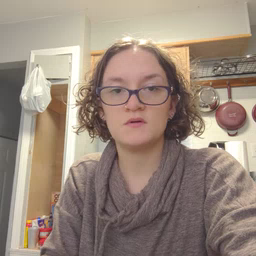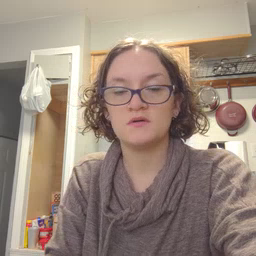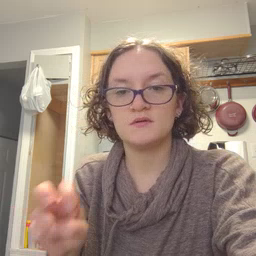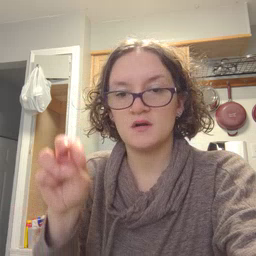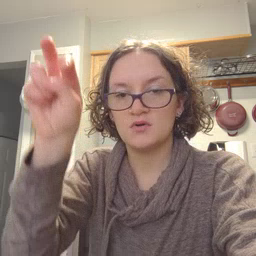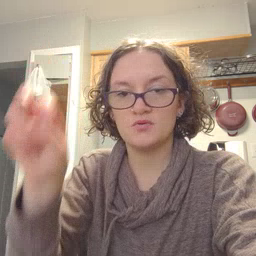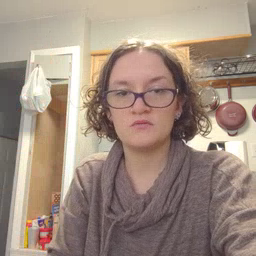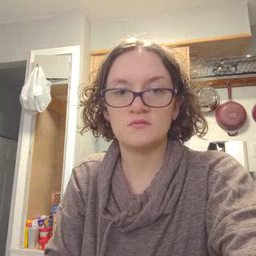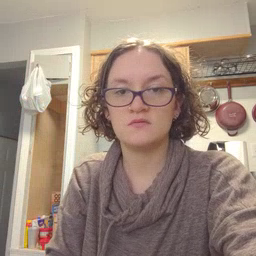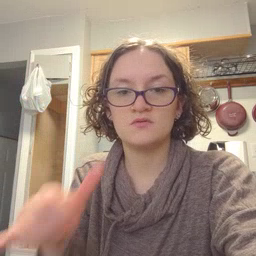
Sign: stairs